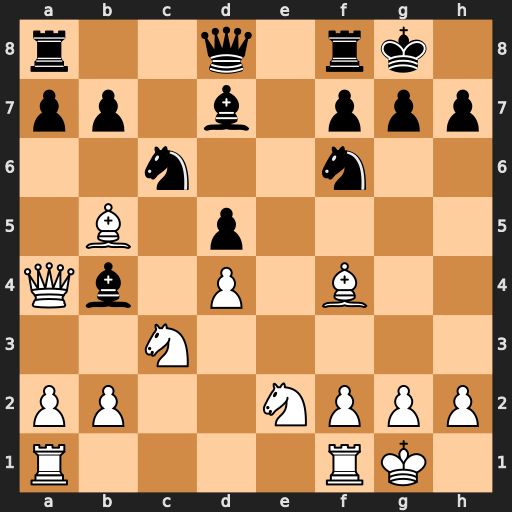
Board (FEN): r2q1rk1/pp1b1ppp/2n2n2/1B1p4/Qb1P1B2/2N5/PP2NPPP/R4RK1
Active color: w
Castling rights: -
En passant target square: -
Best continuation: Bxc6 Bxc3 Bxd7